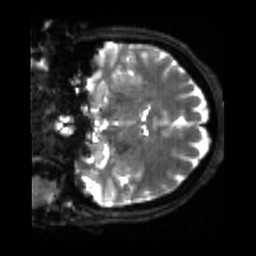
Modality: sbref
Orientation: coronal
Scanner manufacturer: siemens
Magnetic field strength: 3 T
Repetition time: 4 s
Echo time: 0.0594 s